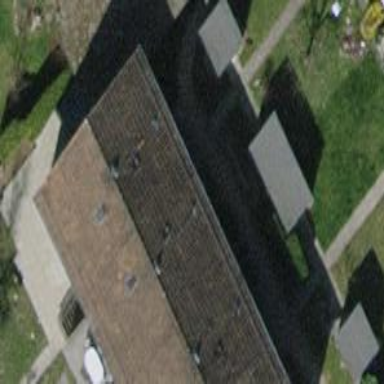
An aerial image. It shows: Terrace building.